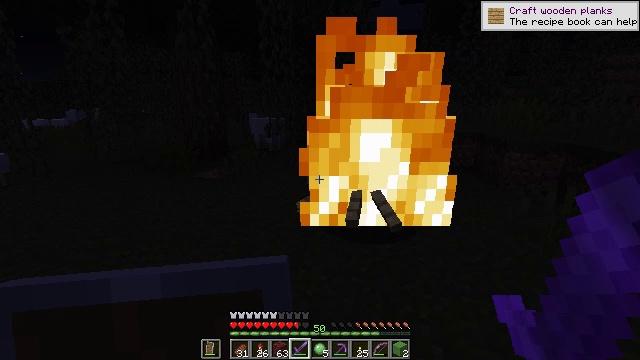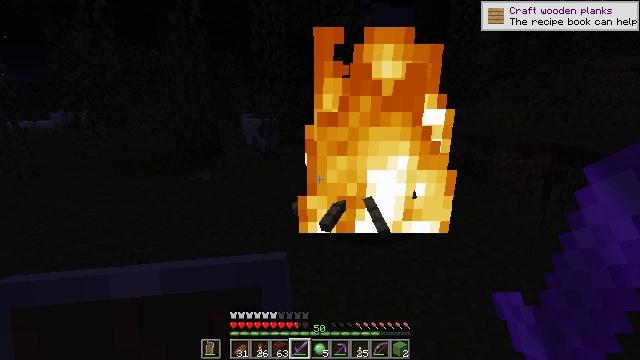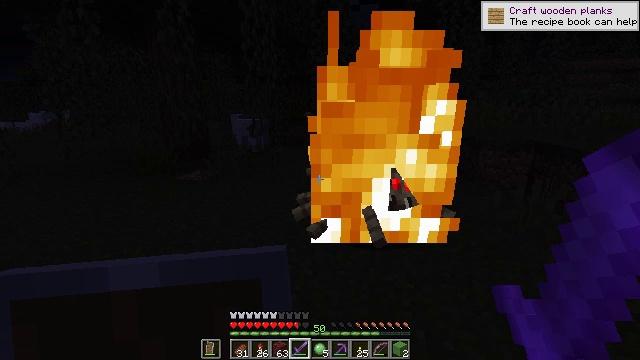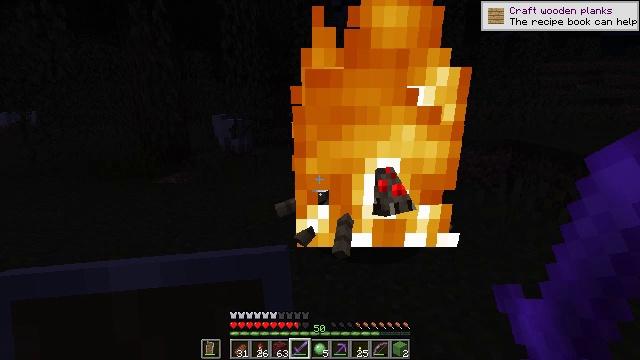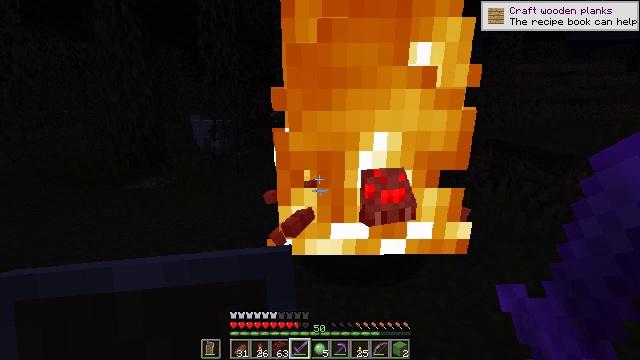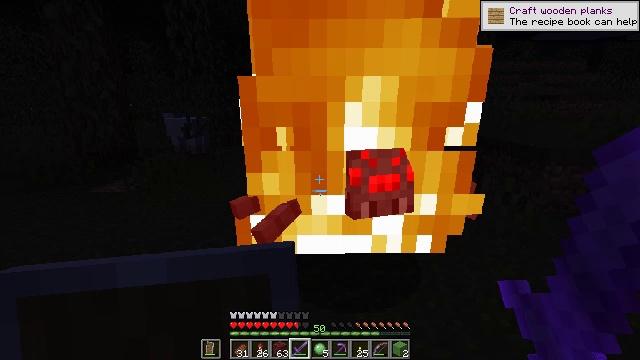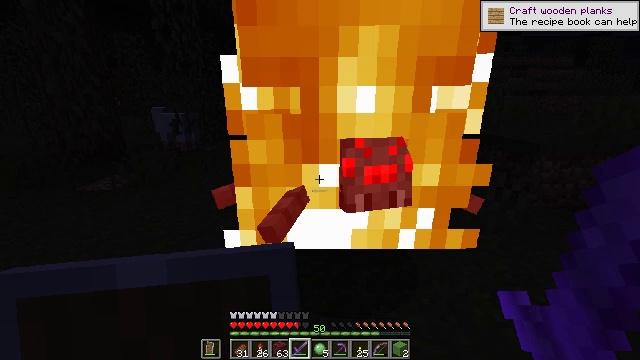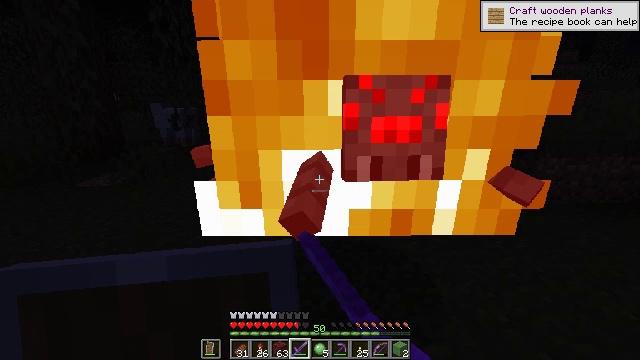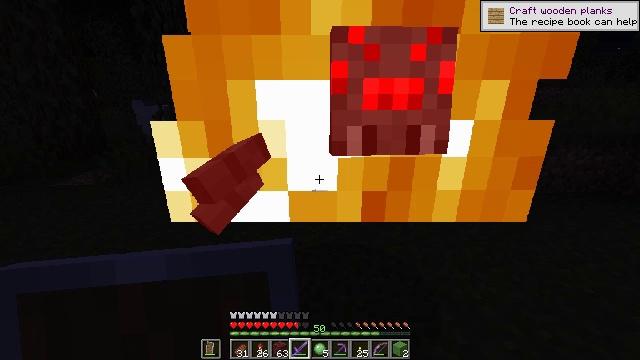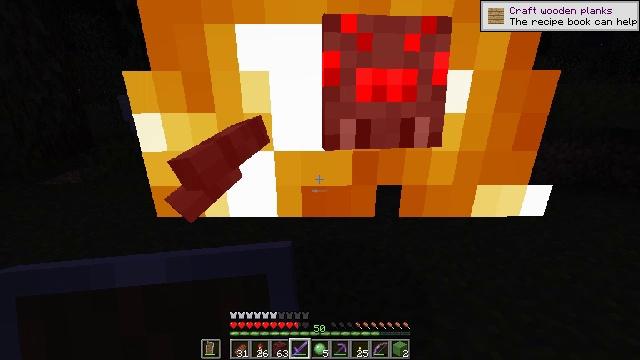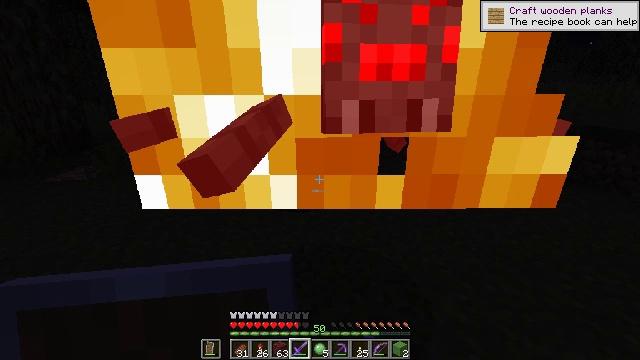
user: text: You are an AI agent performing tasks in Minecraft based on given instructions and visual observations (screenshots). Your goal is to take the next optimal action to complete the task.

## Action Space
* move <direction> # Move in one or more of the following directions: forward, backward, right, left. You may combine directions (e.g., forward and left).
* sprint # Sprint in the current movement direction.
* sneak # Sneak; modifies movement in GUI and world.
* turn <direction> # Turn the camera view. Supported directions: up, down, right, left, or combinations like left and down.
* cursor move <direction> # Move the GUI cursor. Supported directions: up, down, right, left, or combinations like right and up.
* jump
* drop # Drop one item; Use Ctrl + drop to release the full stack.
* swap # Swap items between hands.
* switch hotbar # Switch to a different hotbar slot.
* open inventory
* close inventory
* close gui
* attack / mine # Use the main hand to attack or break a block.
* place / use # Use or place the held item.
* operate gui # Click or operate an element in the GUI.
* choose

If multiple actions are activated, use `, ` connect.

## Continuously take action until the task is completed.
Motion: motion action
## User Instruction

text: Kill mobs.
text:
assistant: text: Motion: turn right
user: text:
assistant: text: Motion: turn right
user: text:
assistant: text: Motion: move forward, turn right
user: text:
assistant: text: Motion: move forward, turn right
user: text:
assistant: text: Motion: move forward, turn right
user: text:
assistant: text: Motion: turn right and down, attack / mine
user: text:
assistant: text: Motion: move back, attack / mine
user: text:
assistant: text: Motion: move back, turn right, attack / mine
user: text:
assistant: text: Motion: move back, turn right, attack / mine
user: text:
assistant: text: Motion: move back, turn right, attack / mine
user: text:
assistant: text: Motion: attack / mine